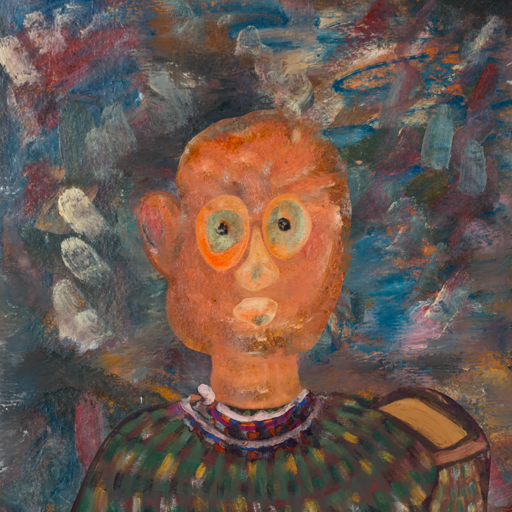
Background: Boggyland, Head And Neck Front: Boggyland, Face Front: Childish, Bust: After_Raid, Hair Front: Blank, Head Accessory: Blank, Second Necklace: Blank, Necklace: Hypocrite_1, Baby: Blank